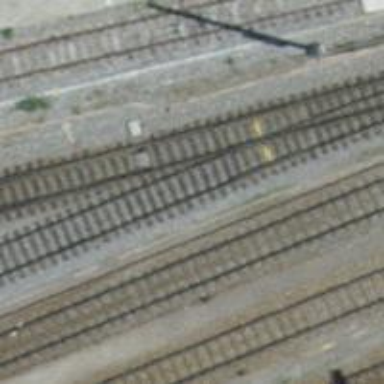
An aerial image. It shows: Railway switch.